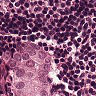
Metastatic tissue present: yes